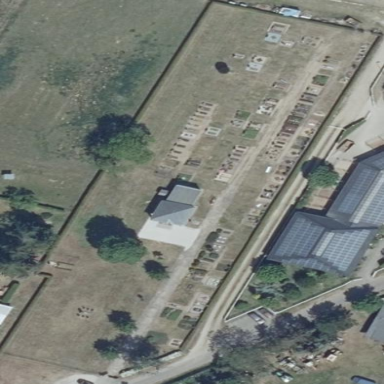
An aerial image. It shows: Cemetery.